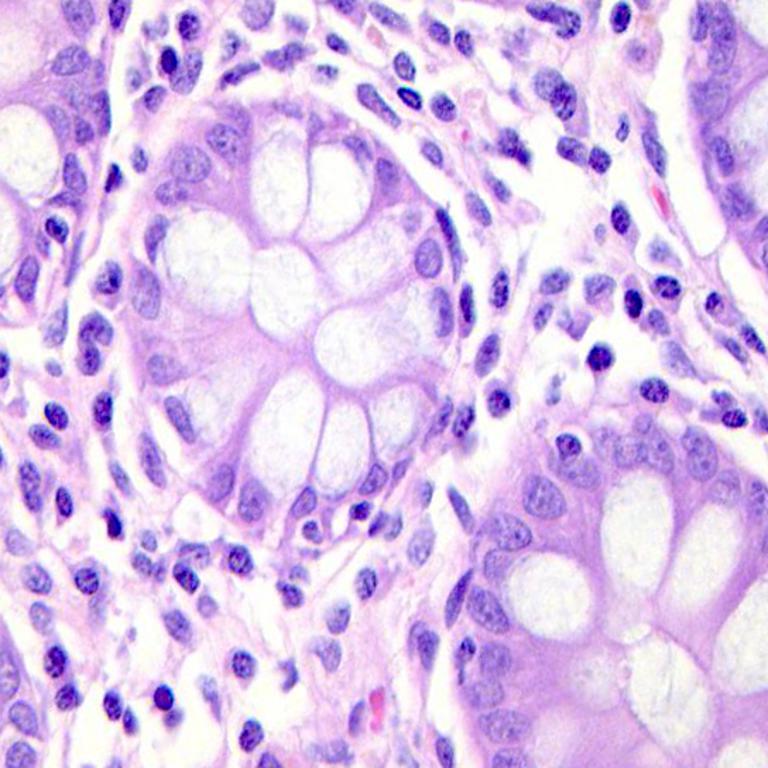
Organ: colon
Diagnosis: benign